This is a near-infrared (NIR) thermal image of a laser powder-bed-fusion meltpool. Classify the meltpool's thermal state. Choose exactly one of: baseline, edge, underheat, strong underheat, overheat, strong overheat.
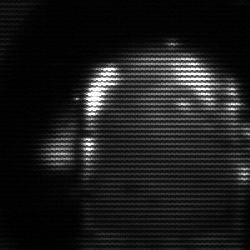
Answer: baseline